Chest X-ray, PA view. Patient: 45 years old, sex F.
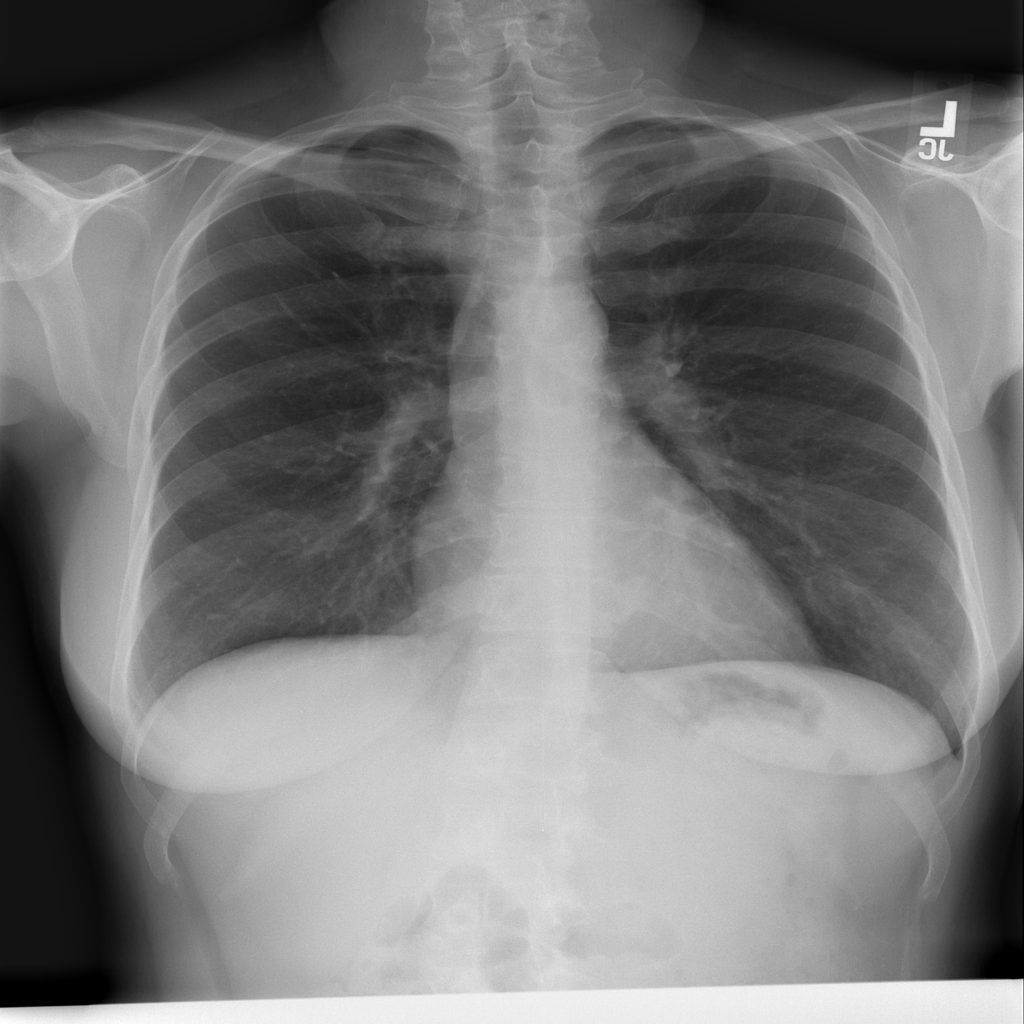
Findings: Pneumonia